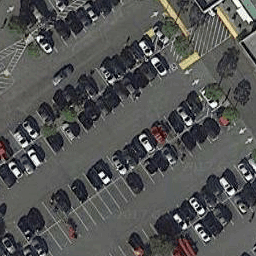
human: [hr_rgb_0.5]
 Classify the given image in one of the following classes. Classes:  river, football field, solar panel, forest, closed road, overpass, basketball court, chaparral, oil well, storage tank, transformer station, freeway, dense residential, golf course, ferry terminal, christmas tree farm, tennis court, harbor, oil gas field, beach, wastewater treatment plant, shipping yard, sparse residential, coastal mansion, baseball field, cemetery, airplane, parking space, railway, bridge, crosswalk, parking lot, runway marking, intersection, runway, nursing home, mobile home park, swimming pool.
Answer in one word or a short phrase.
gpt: parking lot